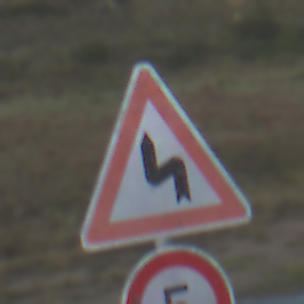
Verkehrszeichen: DoppelkurveZunaechstLinks
Zusatzzeichen unten: Geschwindigkeit5
Umgebung: Outdoor, RoadRail
Tageszeit: SunriseSunset
Wetter: PartlyCloudy
Licht: Natural
Jahreszeit: NotSpecified
Kontrast: LowContrast